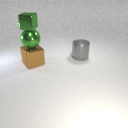
large gray metal cylinder to the right of large brown metal cube